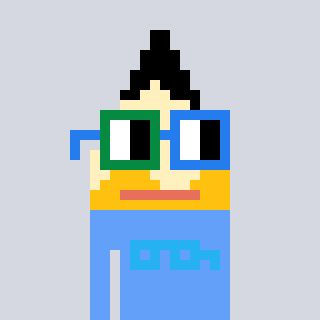
a pixel art character with square green and blue glasses, a pencil-shaped head and a blue-colored body on a cool background